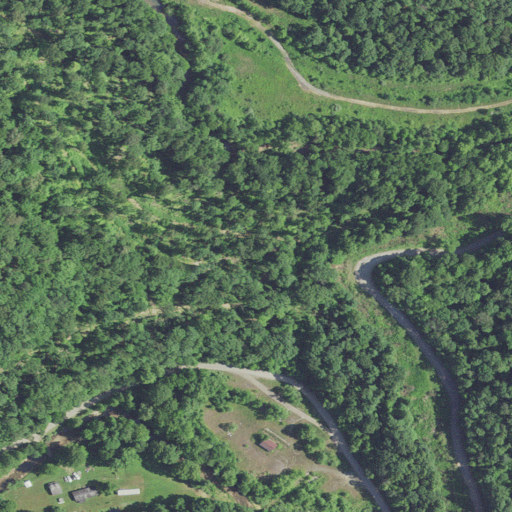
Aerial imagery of gap in West Virginia named Bonetown Gap containing deciduous forest, open development, mixed forest, medium intensity development, low intensity development, and pasture